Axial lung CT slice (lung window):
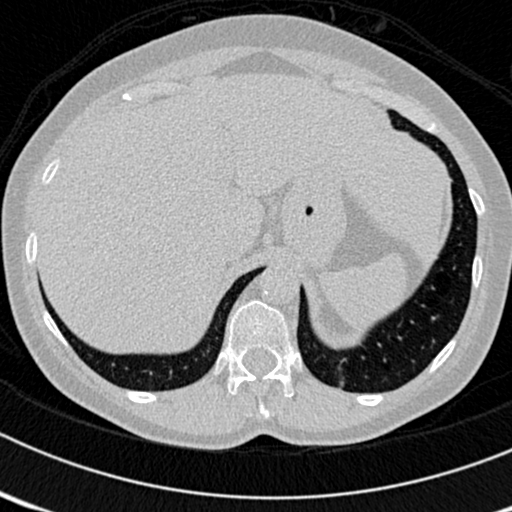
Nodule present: no